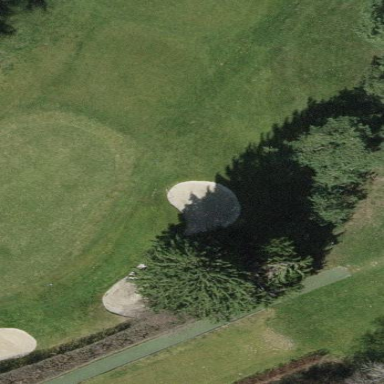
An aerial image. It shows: Golf bunker filled with natural sand.